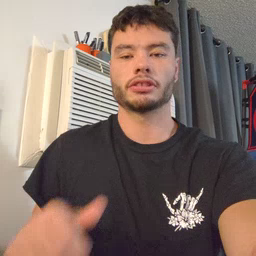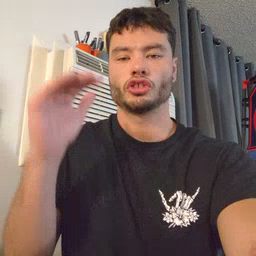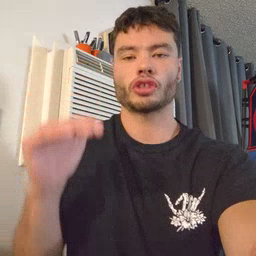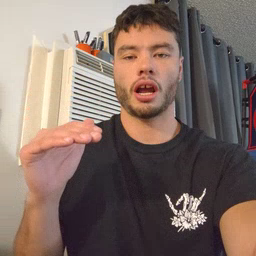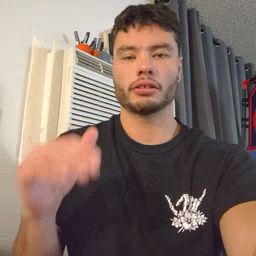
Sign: child